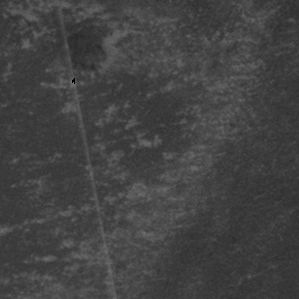
Label: frost